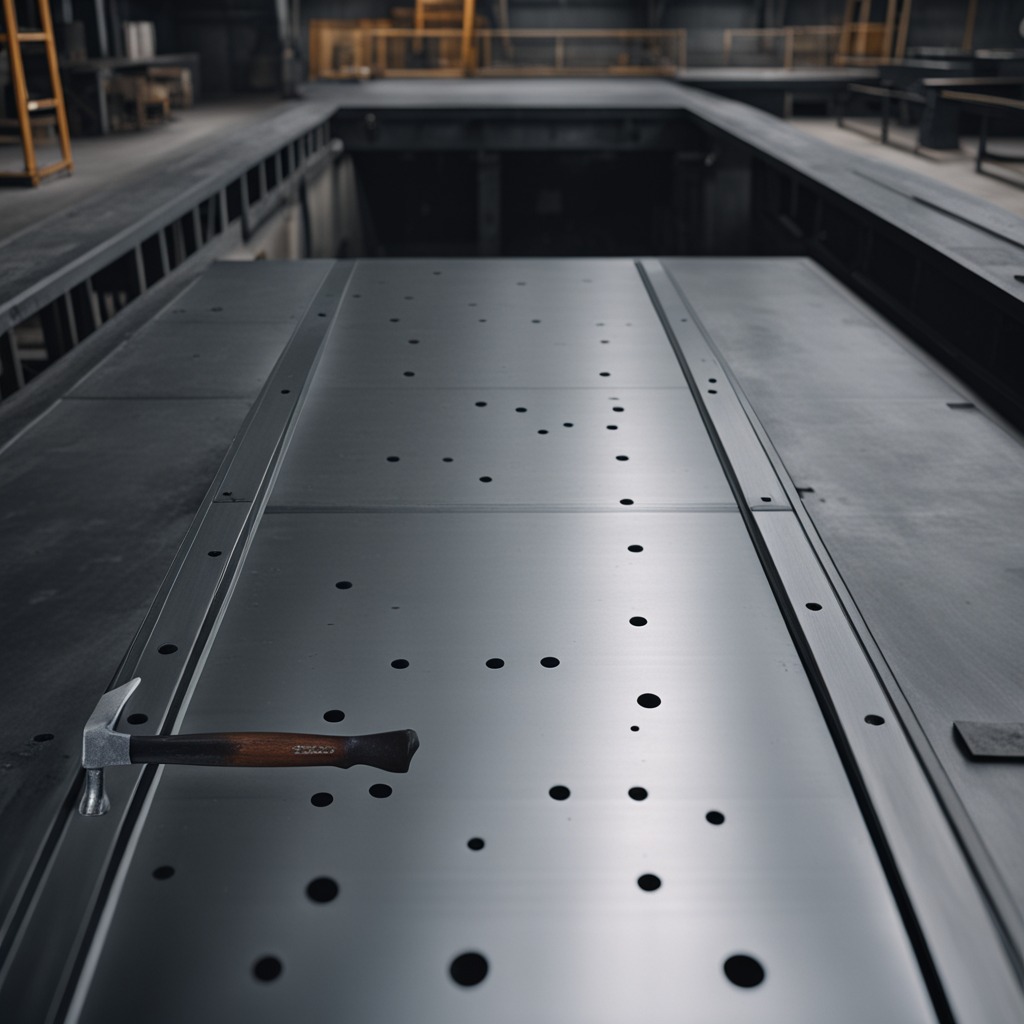
A hammer is lying on a cold steel table in a mining workshop.